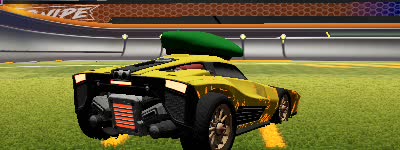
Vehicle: breakout